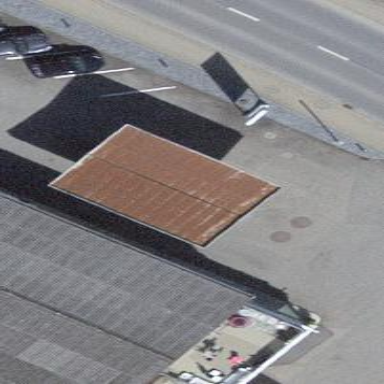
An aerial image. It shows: View of roof of building.